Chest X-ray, AP view. Patient: 60 years old, sex F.
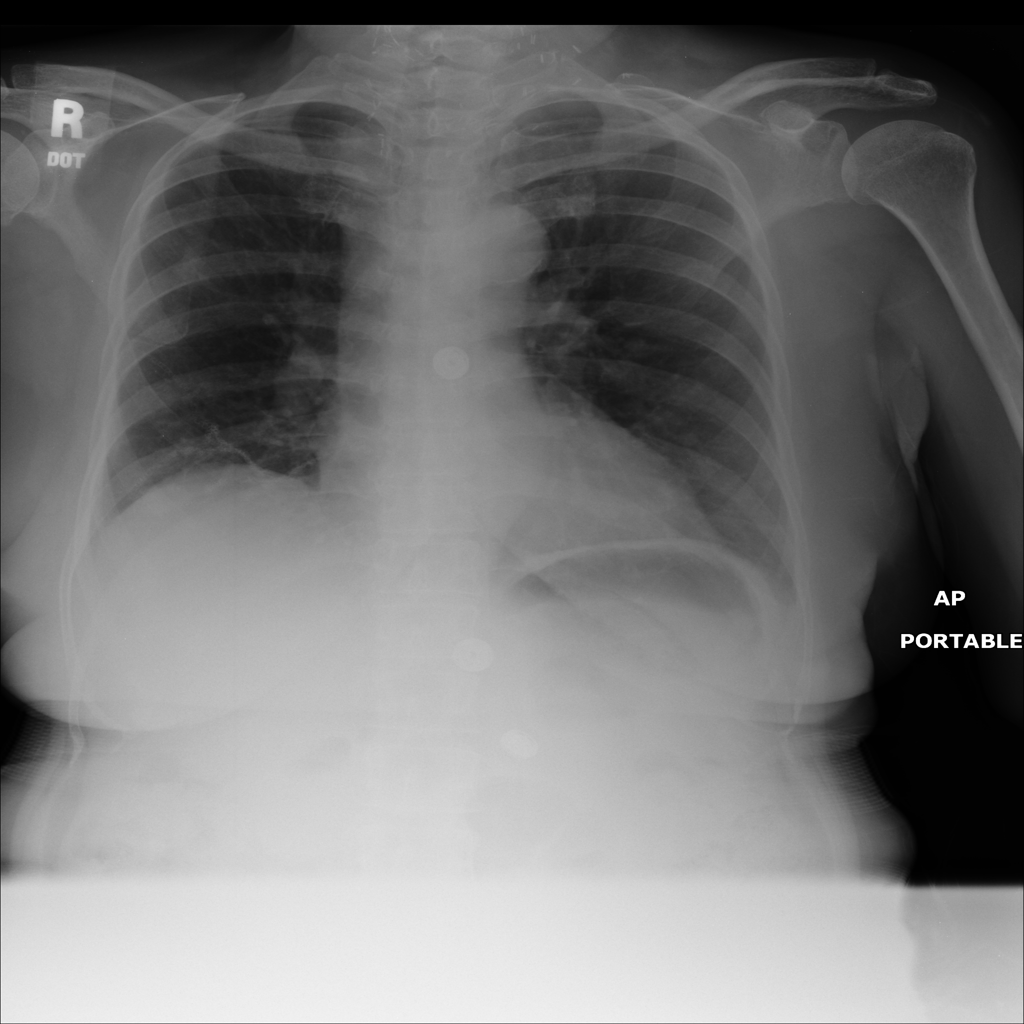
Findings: Nodule